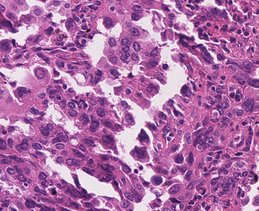
Tumor epithelial tissue: yes
Tumor-associated stroma tissue: no
Normal tissue: no